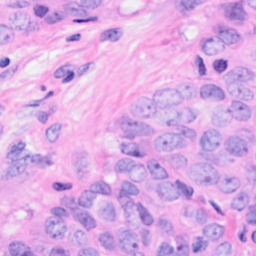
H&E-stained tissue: Breast